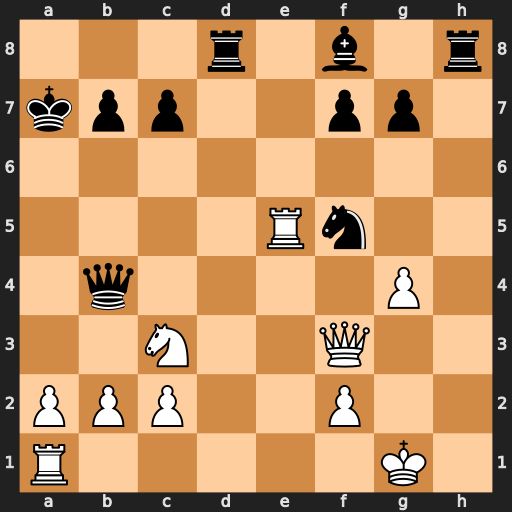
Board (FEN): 3r1b1r/kpp2pp1/8/4Rn2/1q4P1/2N2Q2/PPP2P2/R5K1
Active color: w
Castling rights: -
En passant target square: -
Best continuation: Rb5 c6 Rxb4